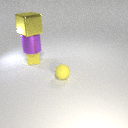
small yellow rubber cube below large purple metal cylinder